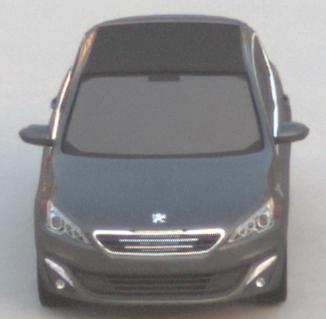
Make: Peugeot
Model: 308 VTi 82
Detailed model: 308 (II)
Model produced from: 2013/09
Model produced until: 2014/11
Doors: 5
Color: gray
Road condition: dry road
Daytime: sunrise or sunset
Contrast: low contrast